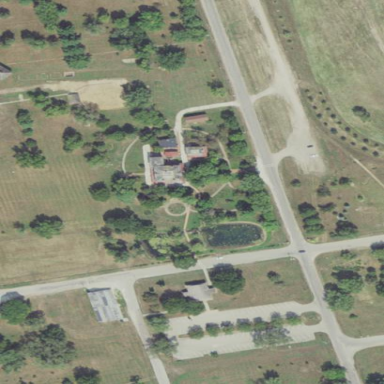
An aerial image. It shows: Museum located in park.